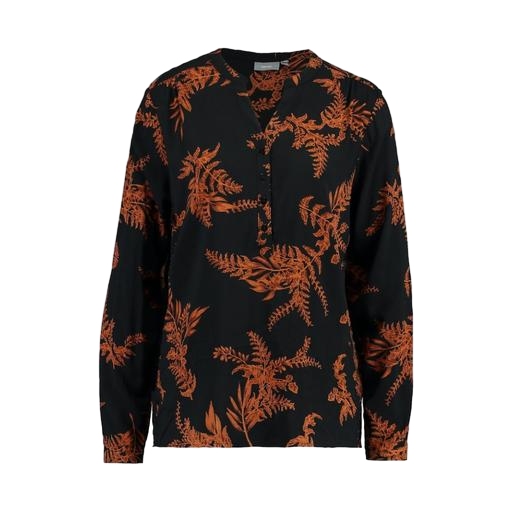
black leaf-print blouse, black printed shirt, multicolor vero moda rust high neck blouse, white background